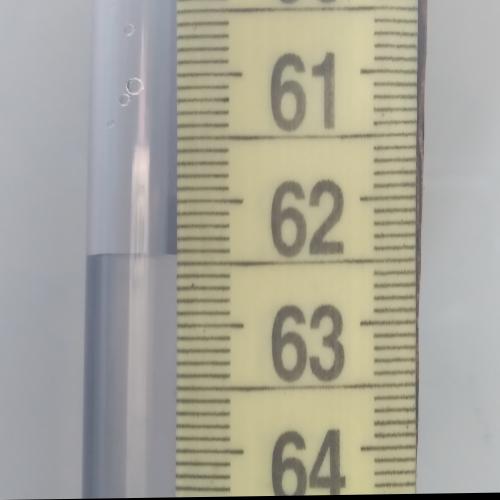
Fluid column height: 62.4 cm